Interaction volume radius: 10 \u00c5
Interaction volume height: 10 \u00c5
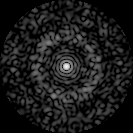
Disorder parameter: 0.8385